Field crop: tomato
Growth stage: 1
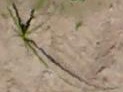
Species: cyperus